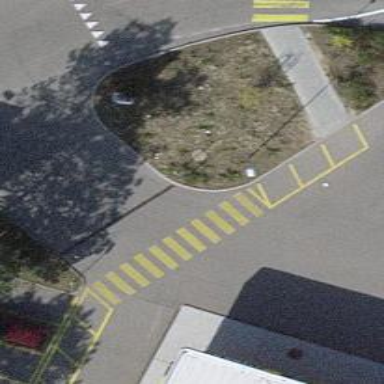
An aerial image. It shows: Marked crossing with visible markings.